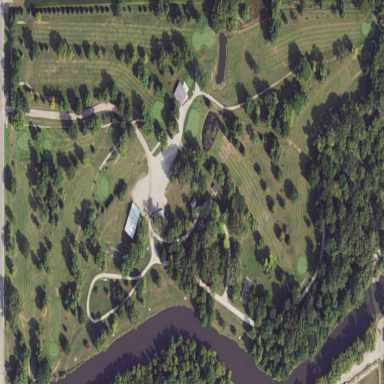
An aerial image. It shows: Golf course.